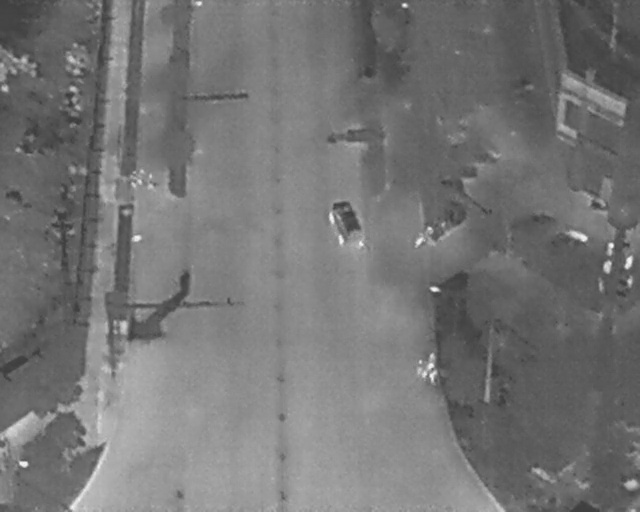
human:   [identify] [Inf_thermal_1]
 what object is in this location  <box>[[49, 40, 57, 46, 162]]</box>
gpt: <ref>1 medium car at the center</ref>

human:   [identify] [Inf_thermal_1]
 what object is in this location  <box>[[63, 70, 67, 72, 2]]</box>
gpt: <ref>1 medium person at the bottom</ref>